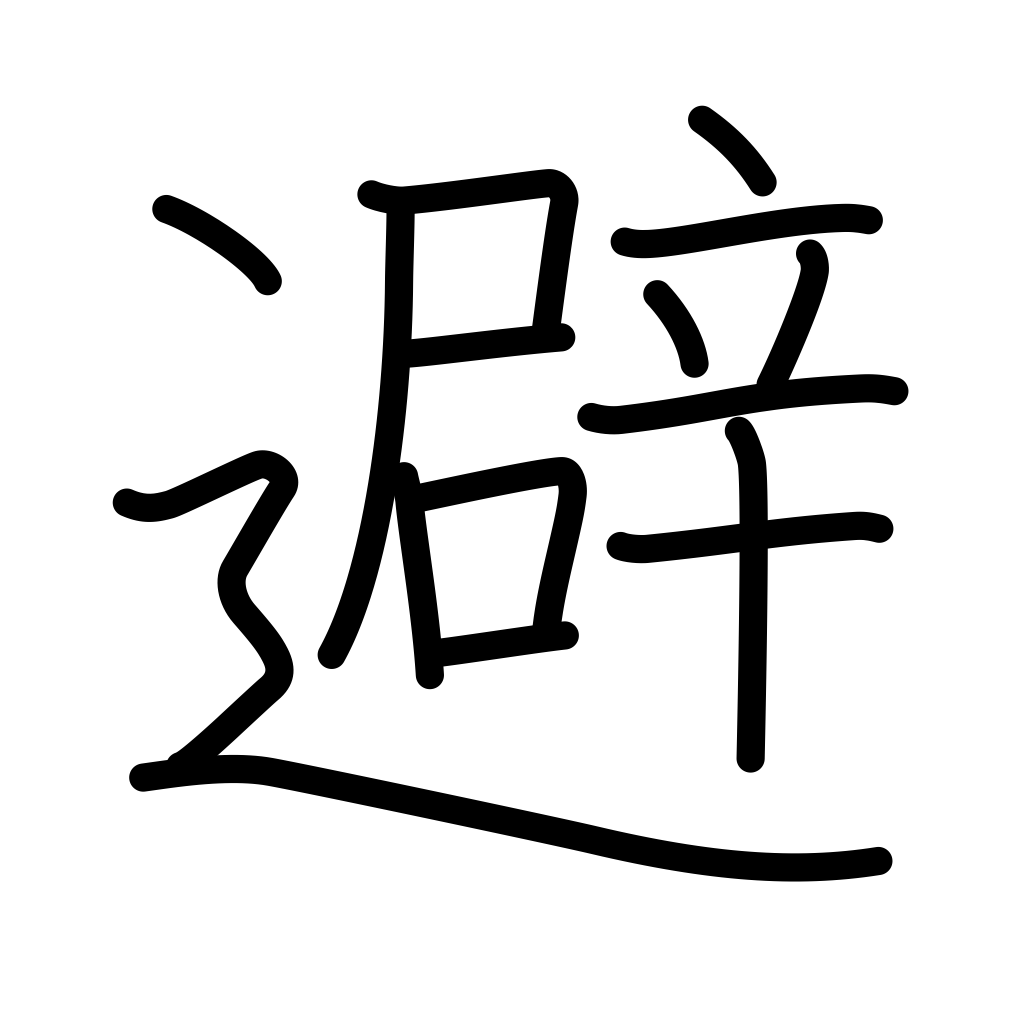
Meaning: evade, avoid, avert, ward off, shirk, shun